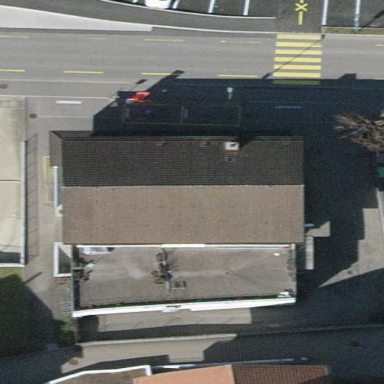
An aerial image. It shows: Gabled-roof building that houses supermarket.